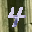
Label: 4